Interaction volume radius: 10 \u00c5
Interaction volume height: 15 \u00c5
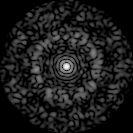
Disorder parameter: 0.8006